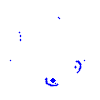
Particle: pion